Question: So I've run into an interesting issue with Twitter Bootstrap 3 .. seems like there's a formatting issue when doing validation on input add-on's within a form. The add-on get's shifted in sizing and in the case of a button just shifted. Direct from the twitter bootstrap page
'''
<div class="input-group has-success">
<label class="control-label" for="inputSuccess1">Input with success</label>
<input type="text" class="form-control"/>
<span class="input-group-btn">
<button class="btn btn-default" type="button">Go!</button>
</span>
</div>
'''
Looks like the following

Here's a JSFiddle to play with
<URL>
Thoughts on how to fix this?
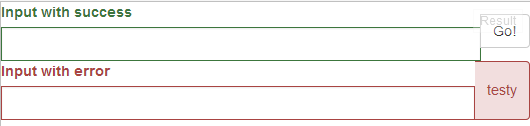
Answer: No need for all the CSS modifications. Bootstrap allows you to do this natively:
'''
<div class="form-group has-success">
<label class="control-label" for="inputSuccess1">Input with success</label>
<div class="input-group">
<input type="text" class="form-control"/>
<span class="input-group-btn">
<button class="btn btn-default" type="button">Go!</button>
</span>
</div>
</div>
'''